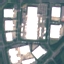
Land use / land cover: Industrial